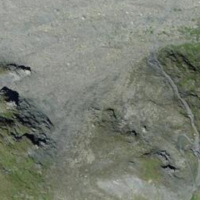
EUNIS habitat code: 48
Species observed at this site:
Geum reptans
Draba aizoides
Saxifraga biflora
Pontia callidice
Anthyllis vulneraria
Bistorta vivipara